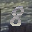
Label: 8